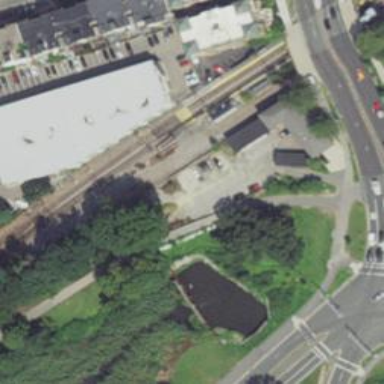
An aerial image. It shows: Railway signal.